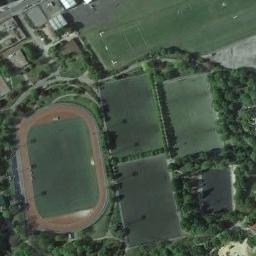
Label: ground_track_field